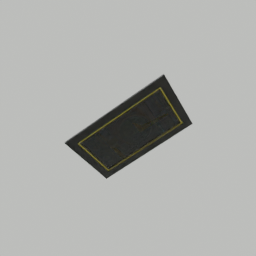
Label: decoration